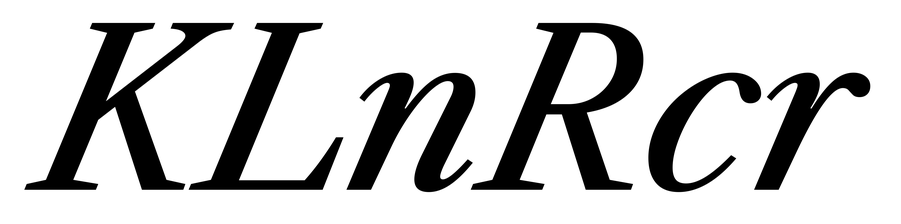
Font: LibreCaslonText-Italic_Medium_Italic